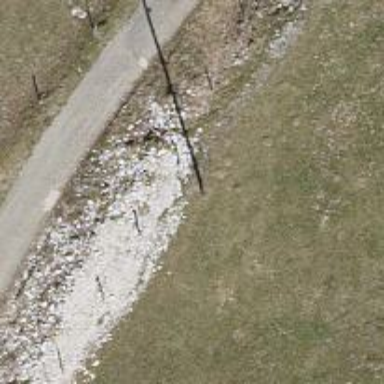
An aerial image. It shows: Power pole.